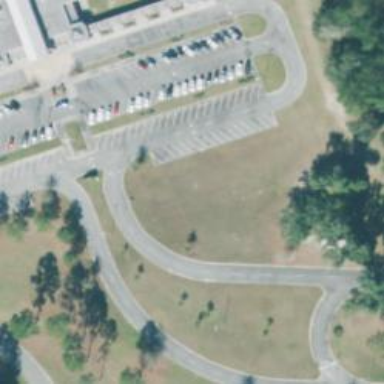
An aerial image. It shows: Parking space.